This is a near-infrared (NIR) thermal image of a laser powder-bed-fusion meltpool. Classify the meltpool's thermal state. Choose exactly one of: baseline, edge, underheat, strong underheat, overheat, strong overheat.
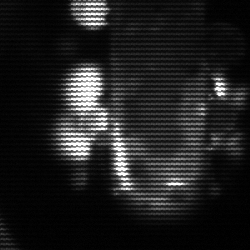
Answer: strong underheat